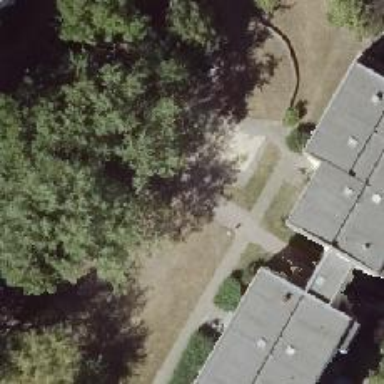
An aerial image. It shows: Footway.